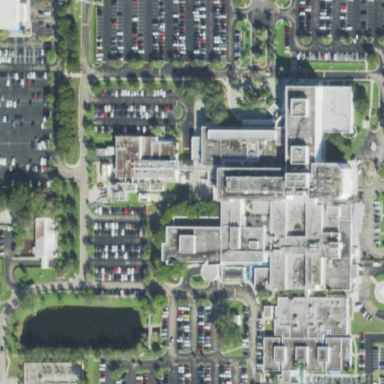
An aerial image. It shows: Hospital providing healthcare services.